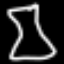
Label: hourglass